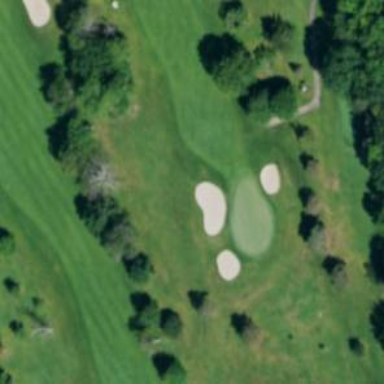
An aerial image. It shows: Golf hole.